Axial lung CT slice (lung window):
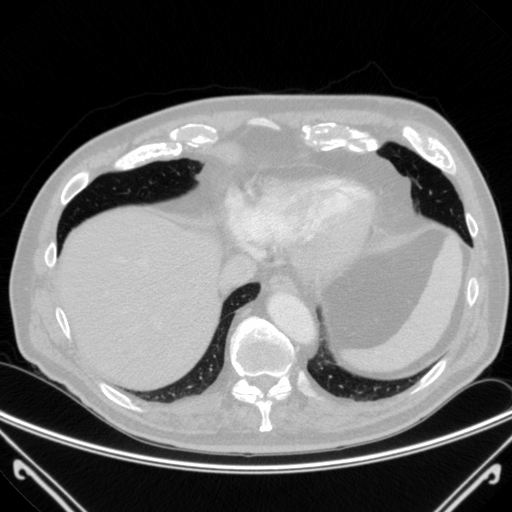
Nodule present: no